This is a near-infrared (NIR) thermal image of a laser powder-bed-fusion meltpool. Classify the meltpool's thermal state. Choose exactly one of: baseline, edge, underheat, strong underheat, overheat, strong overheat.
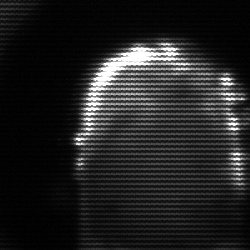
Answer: baseline